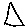
Label: triangle